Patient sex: F
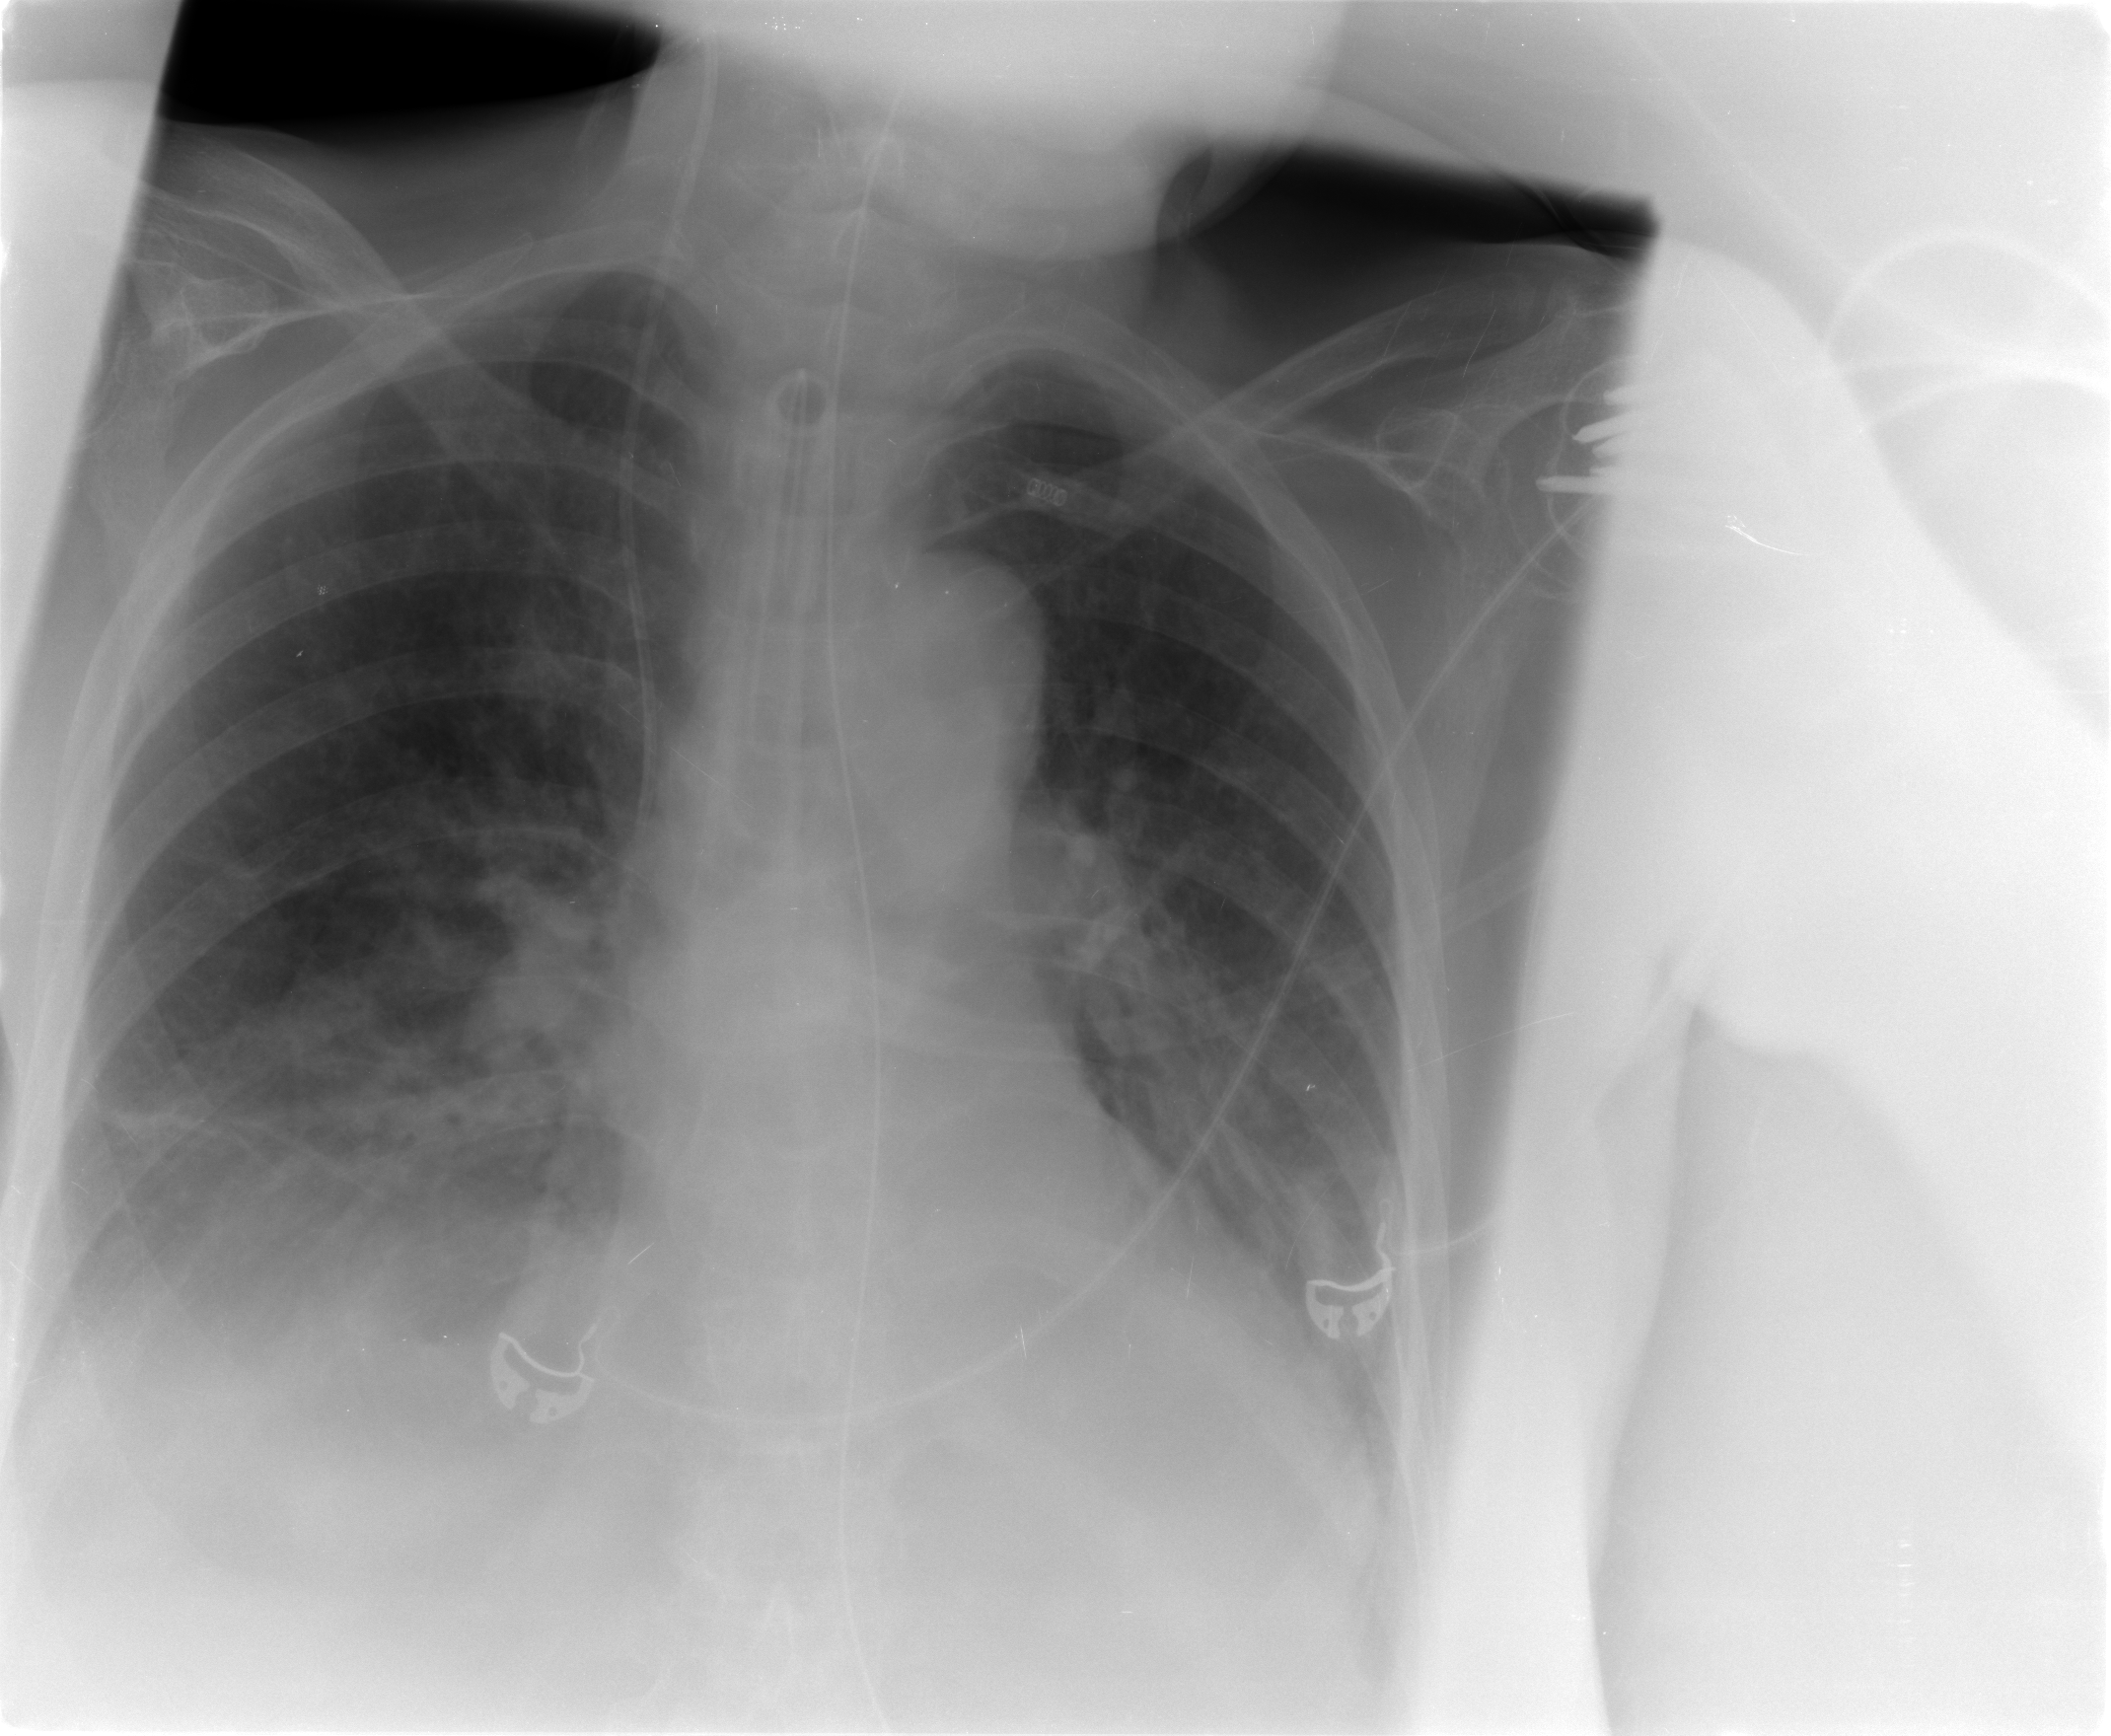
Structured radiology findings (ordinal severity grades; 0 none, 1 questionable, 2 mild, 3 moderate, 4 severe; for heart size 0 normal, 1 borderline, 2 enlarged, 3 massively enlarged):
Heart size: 0
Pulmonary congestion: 2
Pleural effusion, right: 2
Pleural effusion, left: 2
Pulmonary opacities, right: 3
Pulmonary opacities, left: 2
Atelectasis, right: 2
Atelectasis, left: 2